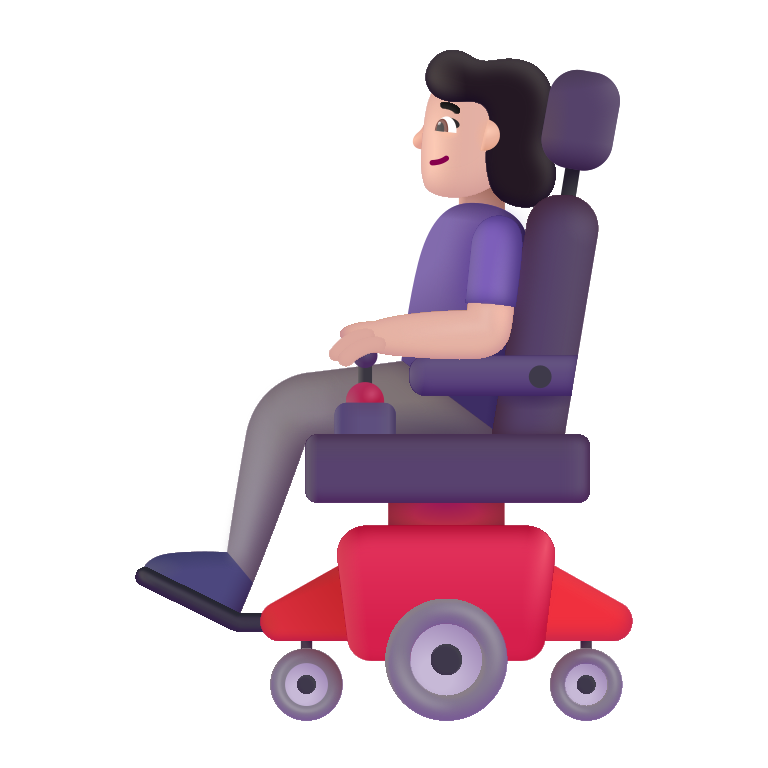
woman in motorized wheelchair color light